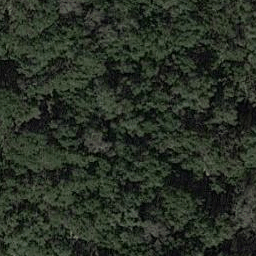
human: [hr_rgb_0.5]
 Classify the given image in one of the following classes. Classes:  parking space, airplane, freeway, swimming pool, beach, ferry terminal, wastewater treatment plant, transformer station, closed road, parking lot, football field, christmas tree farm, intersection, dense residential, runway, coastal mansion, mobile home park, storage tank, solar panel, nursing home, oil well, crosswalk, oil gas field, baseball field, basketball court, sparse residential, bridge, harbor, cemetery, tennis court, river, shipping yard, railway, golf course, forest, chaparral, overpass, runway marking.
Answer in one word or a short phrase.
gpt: forest